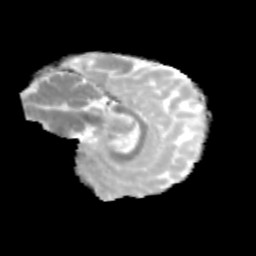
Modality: MD
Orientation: sagittal
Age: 13
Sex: male
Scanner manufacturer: siemens
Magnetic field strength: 3 T
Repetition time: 3.8 s
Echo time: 0.07 s